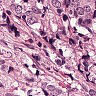
Metastatic tissue present: yes